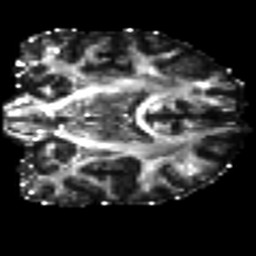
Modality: FA
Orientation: coronal
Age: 42
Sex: female
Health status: healthy
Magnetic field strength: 3 T
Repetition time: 8.4 s
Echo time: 0.0926 s